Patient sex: M
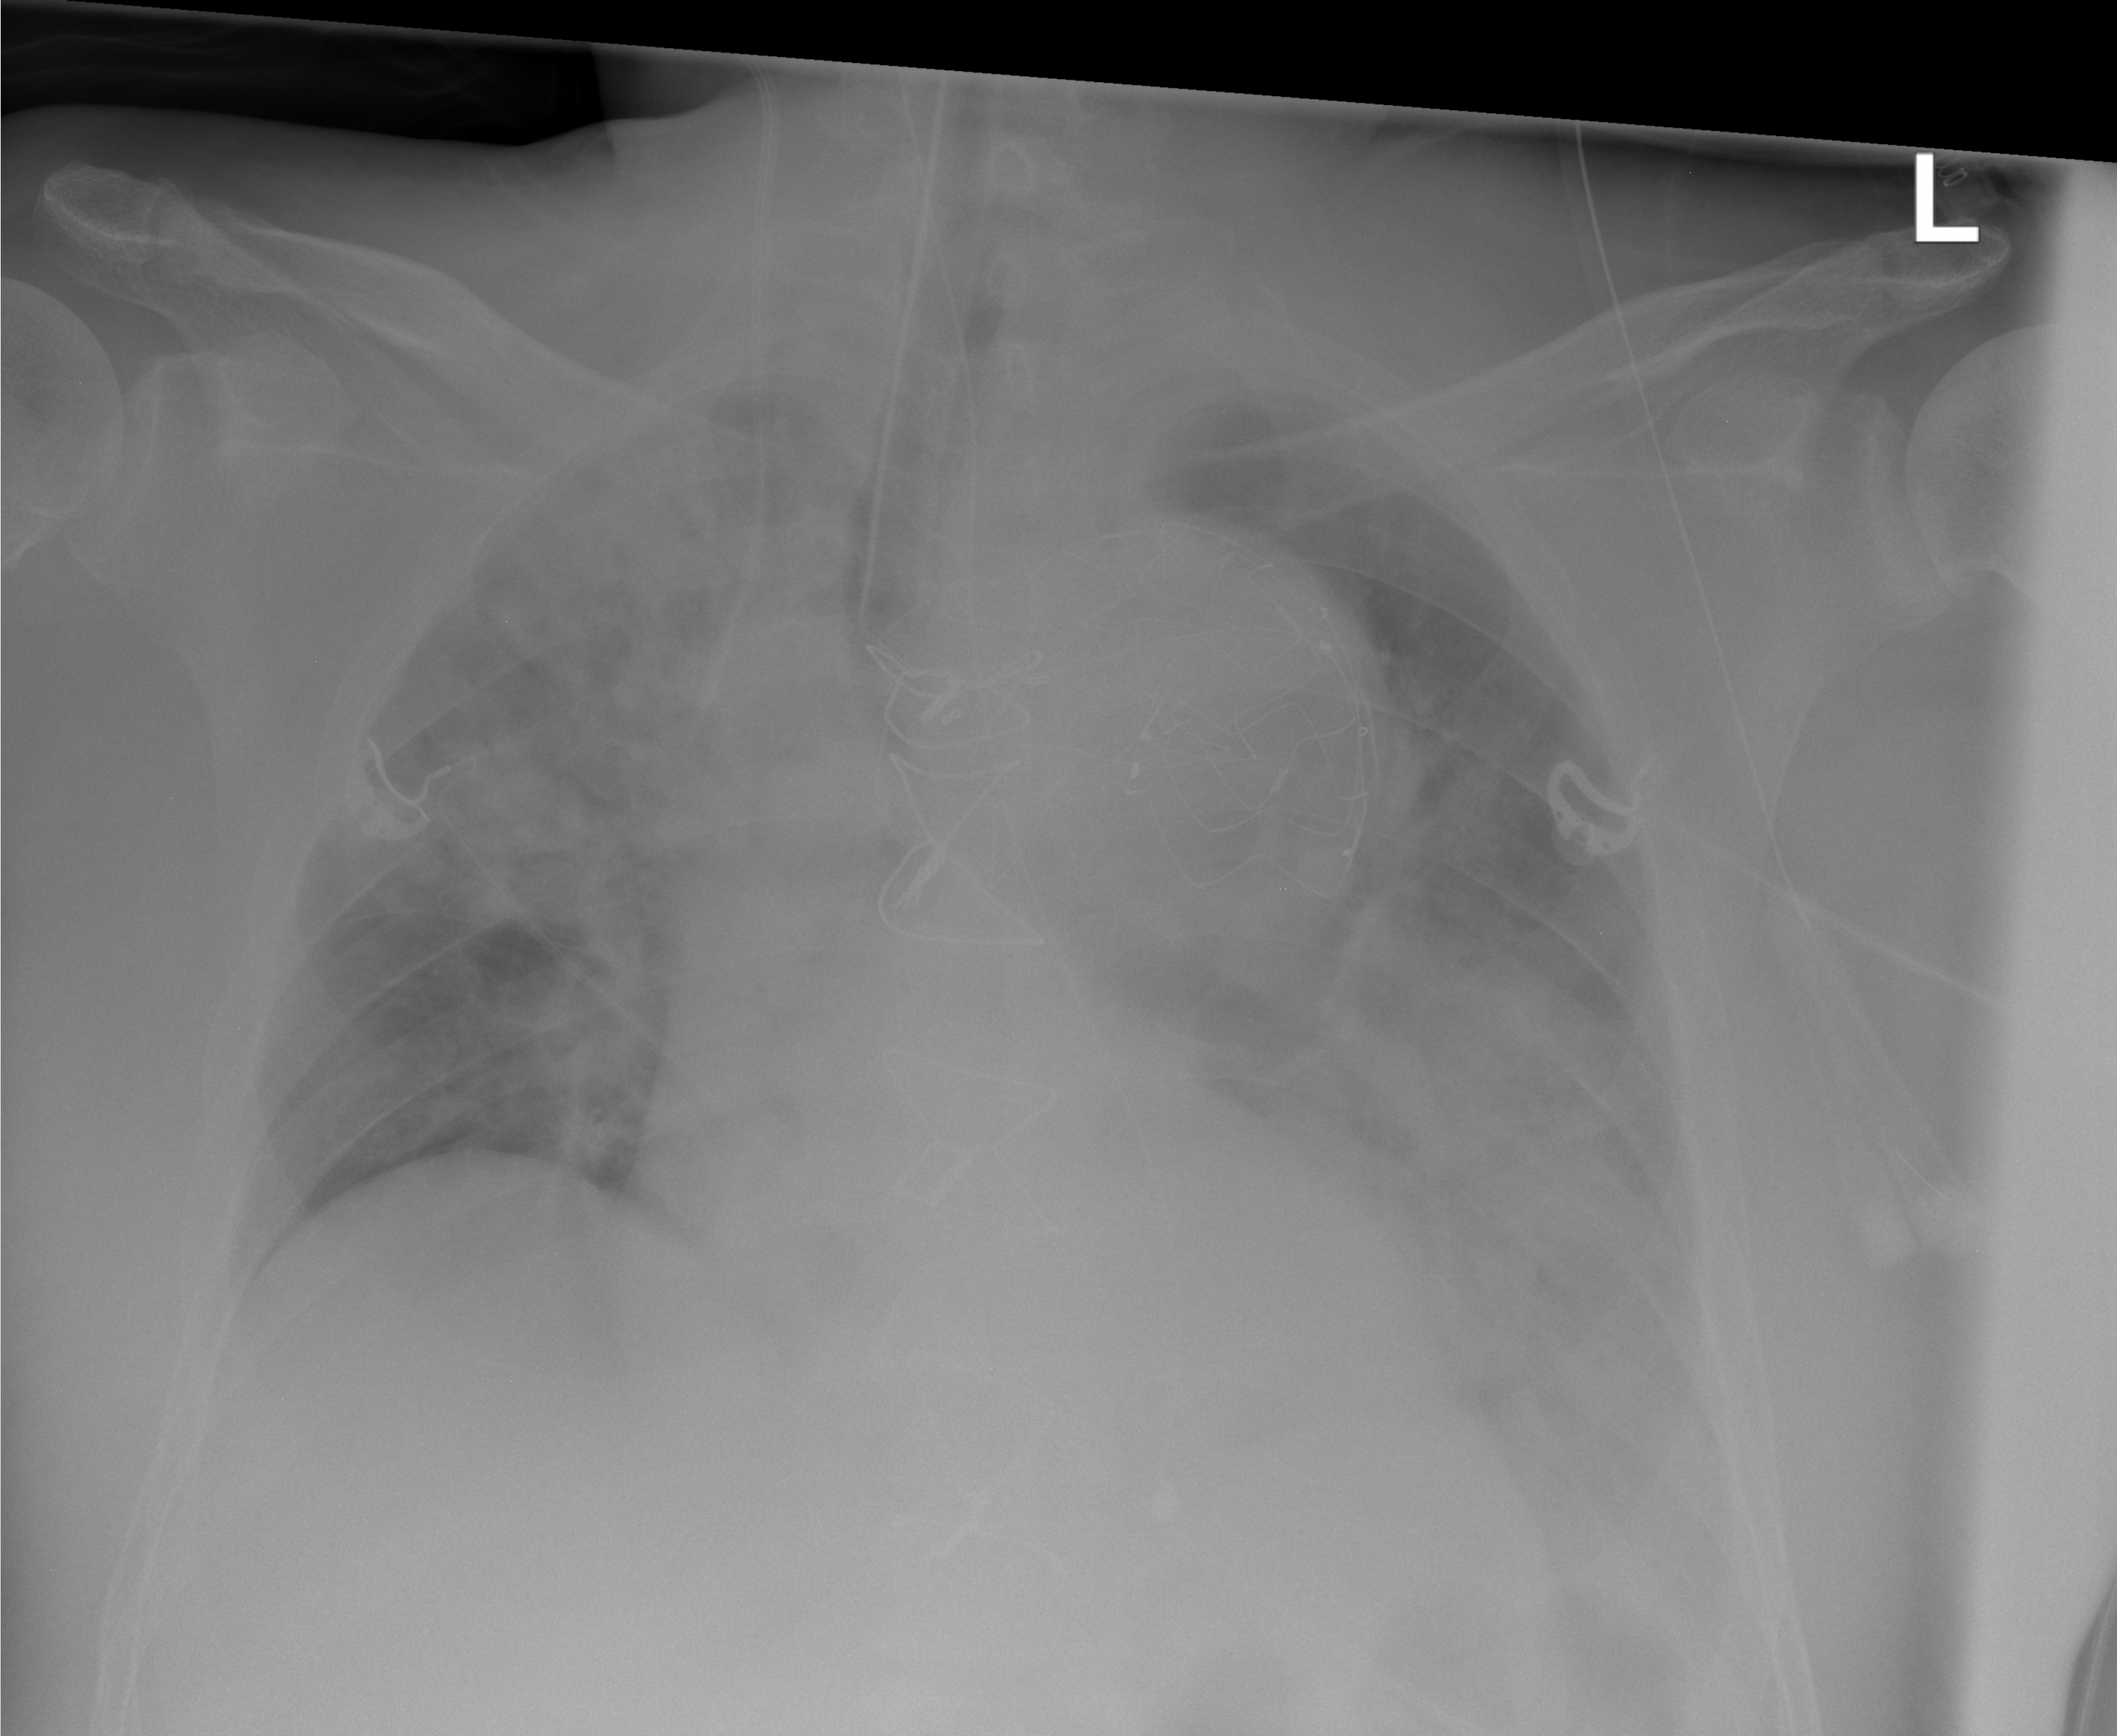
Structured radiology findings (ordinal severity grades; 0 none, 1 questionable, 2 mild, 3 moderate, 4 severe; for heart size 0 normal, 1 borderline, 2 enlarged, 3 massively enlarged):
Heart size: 1
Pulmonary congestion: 3
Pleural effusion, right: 0
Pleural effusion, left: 2
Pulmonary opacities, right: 3
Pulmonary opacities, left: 2
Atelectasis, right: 2
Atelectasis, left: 3